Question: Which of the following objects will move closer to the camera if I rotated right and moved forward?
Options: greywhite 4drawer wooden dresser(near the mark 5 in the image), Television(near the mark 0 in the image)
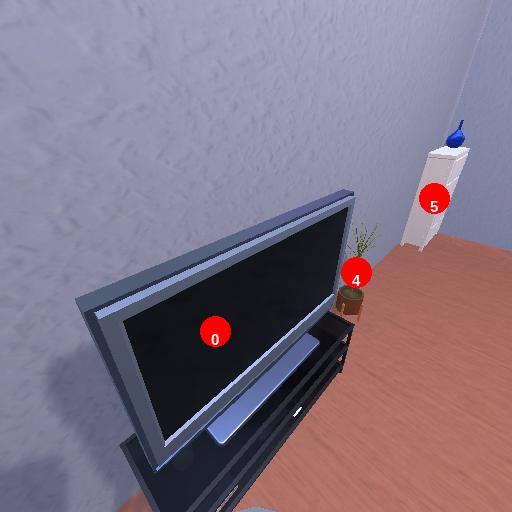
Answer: greywhite 4drawer wooden dresser(near the mark 5 in the image)